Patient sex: F
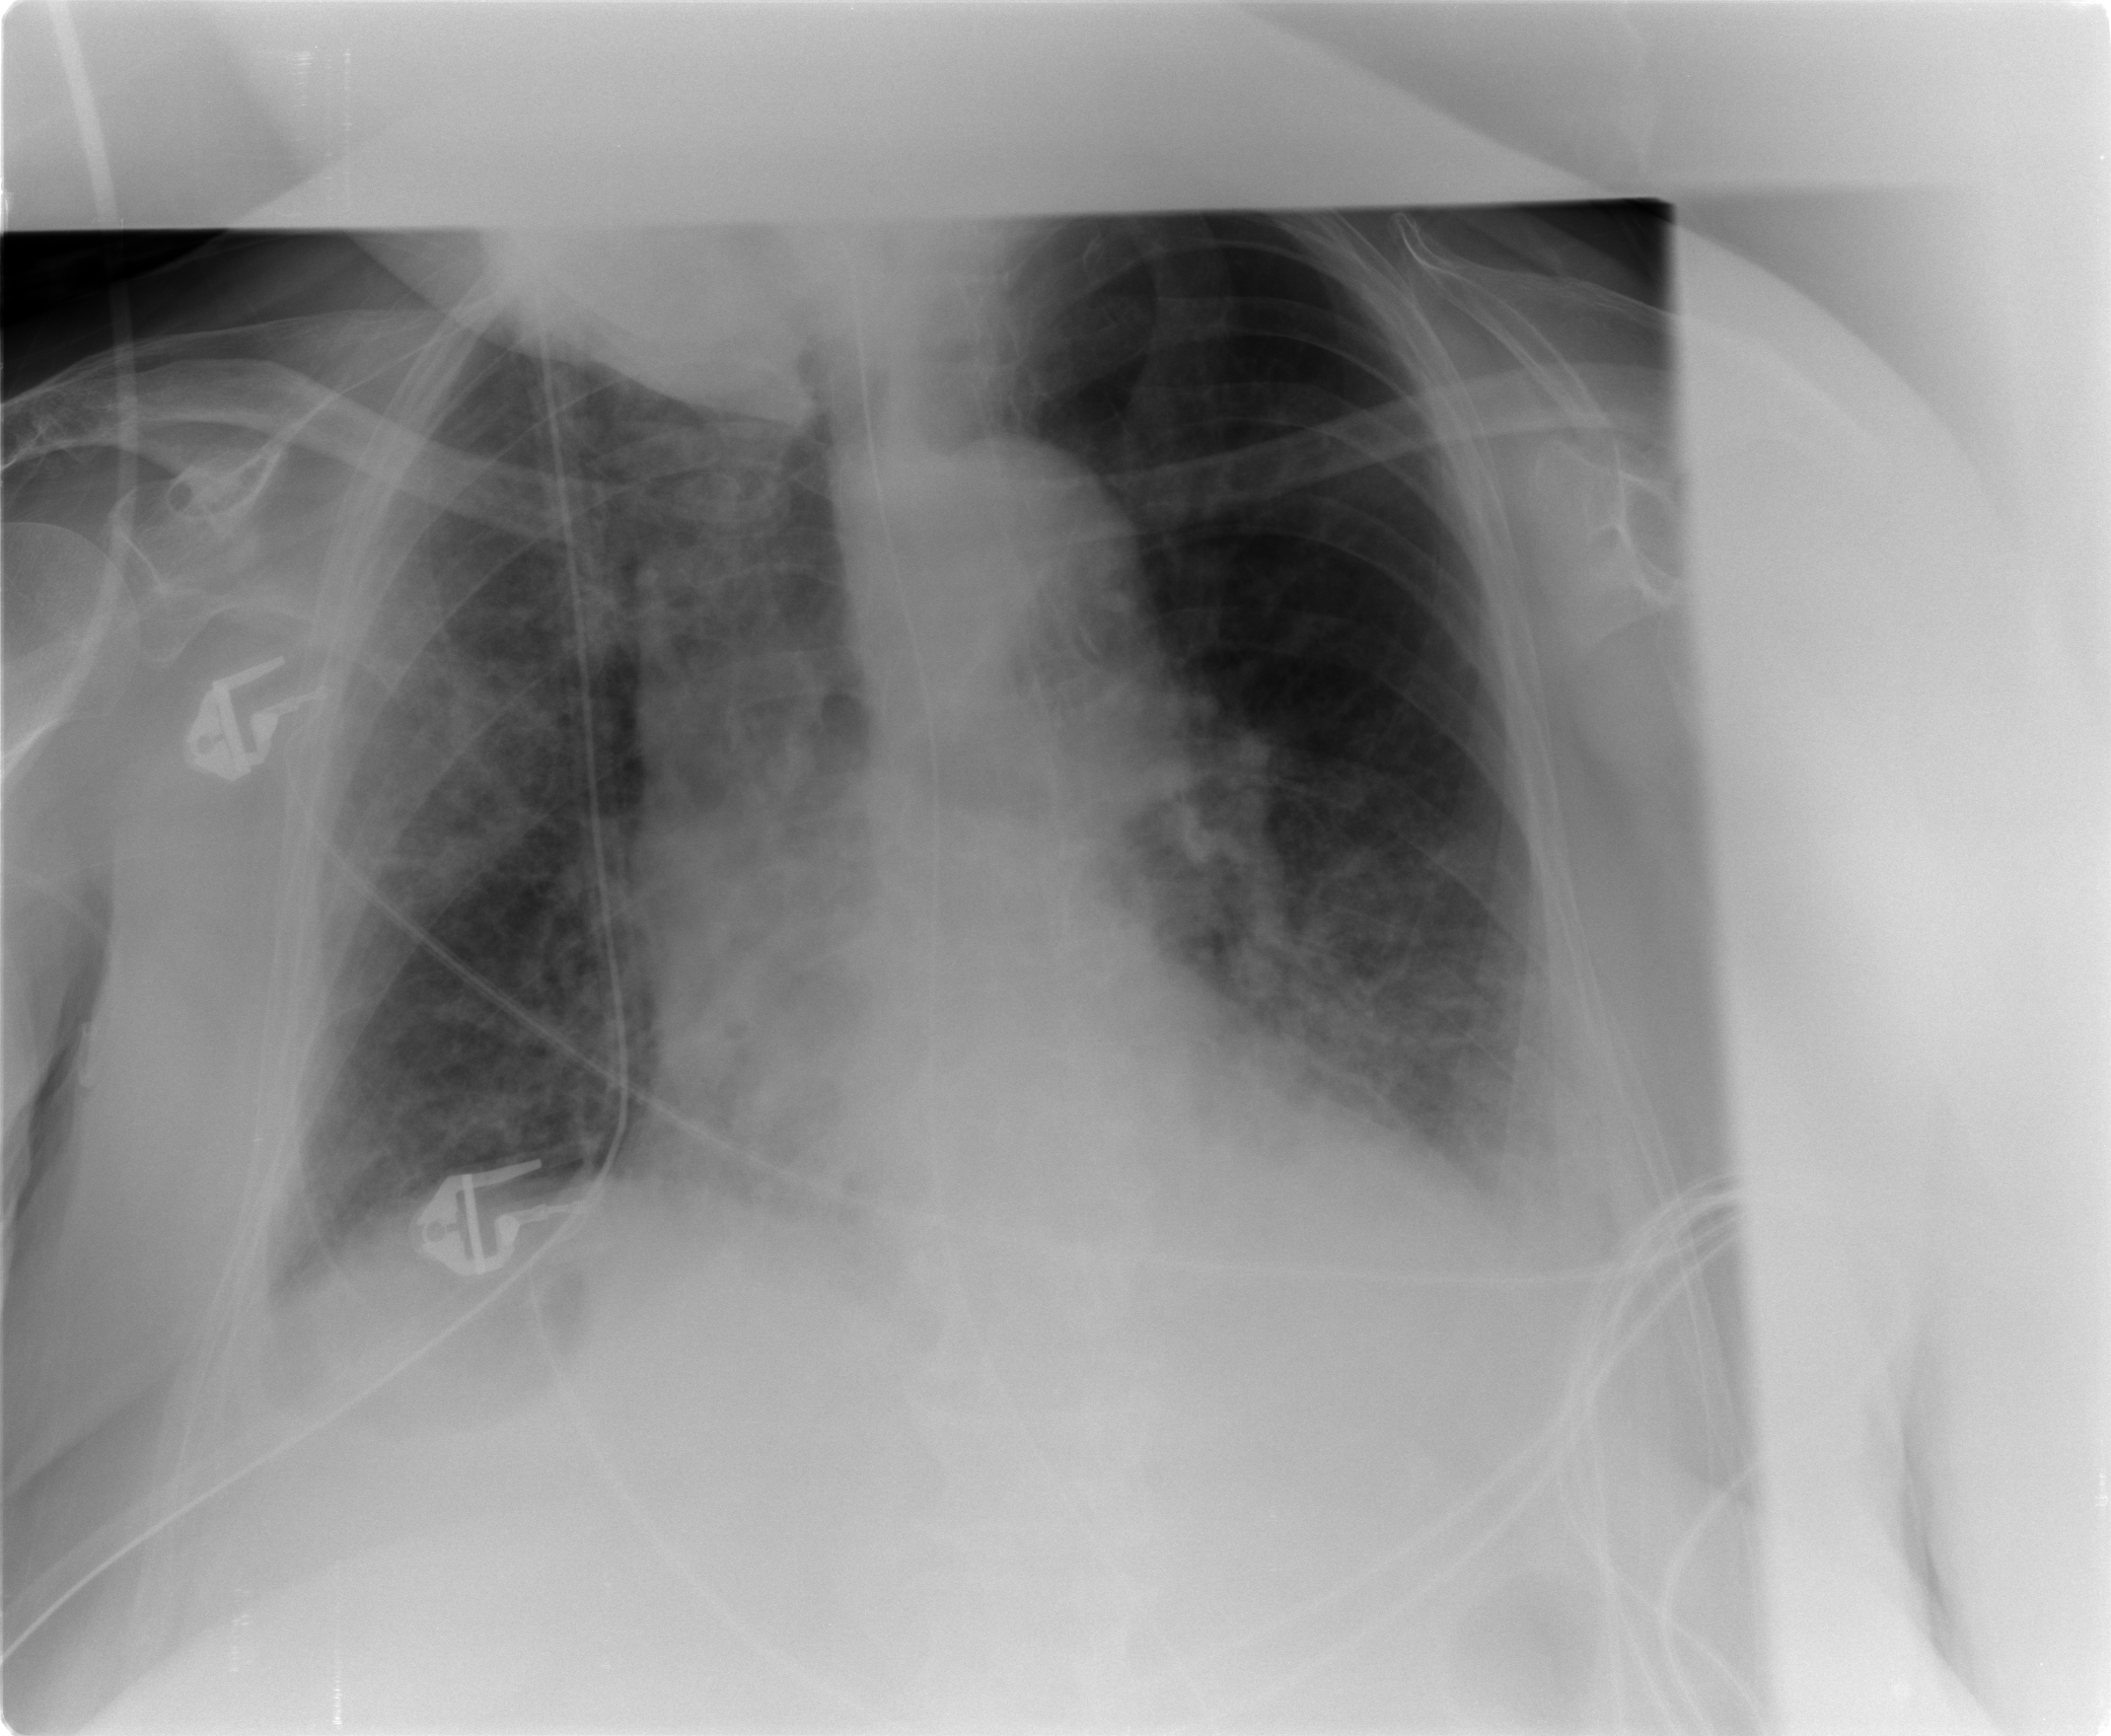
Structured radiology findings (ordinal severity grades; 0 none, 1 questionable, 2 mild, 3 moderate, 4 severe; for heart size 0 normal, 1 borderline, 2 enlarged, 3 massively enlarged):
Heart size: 1
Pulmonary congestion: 2
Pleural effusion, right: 0
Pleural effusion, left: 1
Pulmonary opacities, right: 2
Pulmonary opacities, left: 2
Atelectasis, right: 2
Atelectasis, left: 2